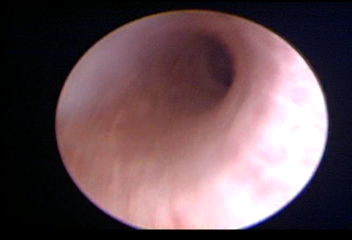
Modality: WLC
Class: Normal mucosa
Bladder cancer association: No